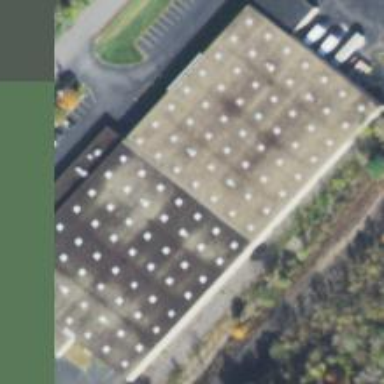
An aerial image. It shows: Warehouse building.